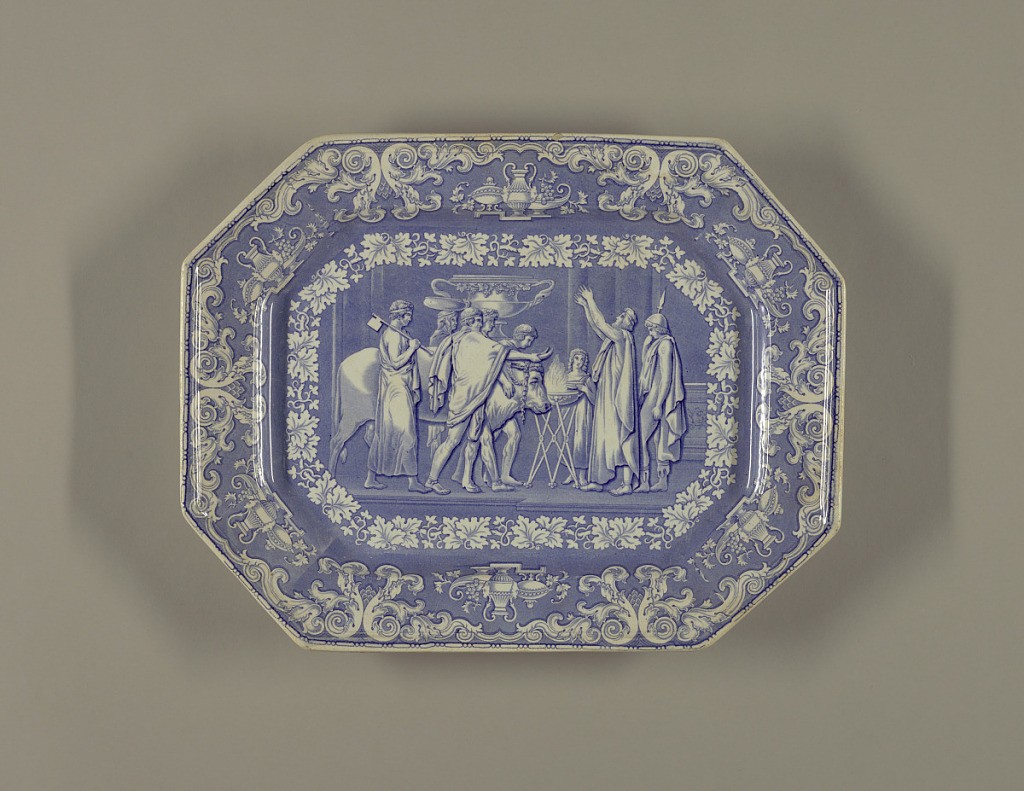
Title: Classical Antiquities
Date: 19th century
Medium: Glazed earthenware, transfer-printed decoration
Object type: Tray
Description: Rectangular tray with angled corners and blue transfer print showing a classical scene of sacrifice. Scrollwork border with pottery and grape vines.